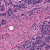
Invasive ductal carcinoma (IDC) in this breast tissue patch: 1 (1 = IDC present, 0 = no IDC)